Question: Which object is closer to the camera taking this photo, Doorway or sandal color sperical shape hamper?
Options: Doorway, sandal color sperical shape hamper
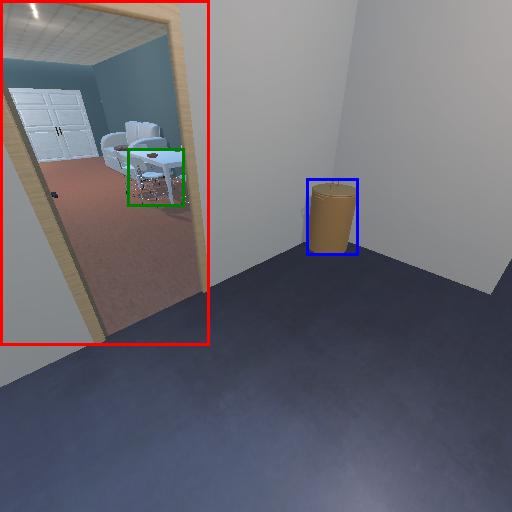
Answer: Doorway